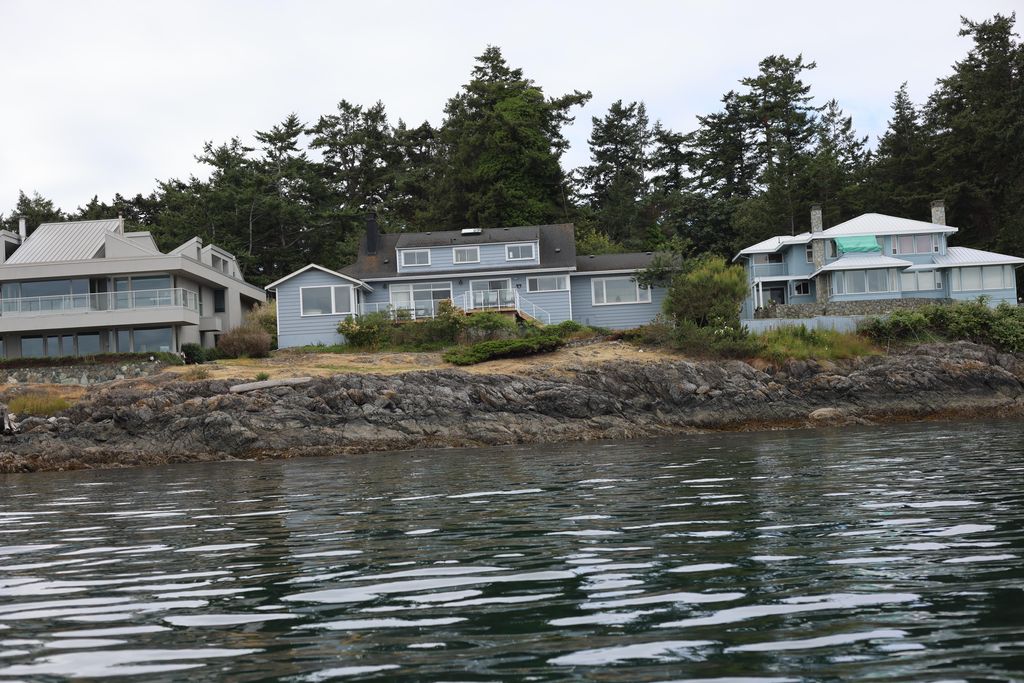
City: victoria